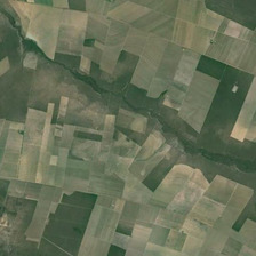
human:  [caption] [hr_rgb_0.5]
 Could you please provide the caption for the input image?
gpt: The fifth has a crack in the middle.

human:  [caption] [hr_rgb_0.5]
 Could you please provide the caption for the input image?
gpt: The farmland has a crack in the middle.

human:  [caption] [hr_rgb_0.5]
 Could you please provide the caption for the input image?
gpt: the agricultural land has a crack in the middle.

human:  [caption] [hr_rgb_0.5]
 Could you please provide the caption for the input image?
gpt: There is a crack in the middle of the field.

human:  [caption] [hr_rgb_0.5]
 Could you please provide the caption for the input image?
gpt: There is a crack in the middle of the field.